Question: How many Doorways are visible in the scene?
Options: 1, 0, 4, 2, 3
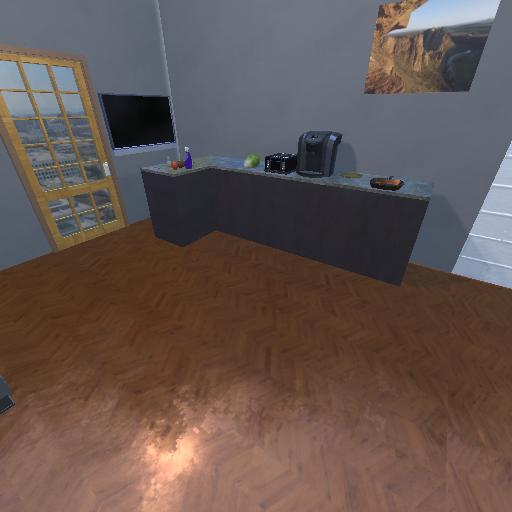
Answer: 1